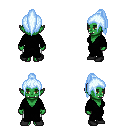
a pixel art fantasy rpg character, female body template, orc, green skin, black robe, white pants, white cyan long topknot hairstyle, black shoes, four views (front, back, left, right), 2x2 character sprite sheet, small pixel art, hard edges, no anti-aliasing